Aerial crown-view tile of a tropical tree (Barro Colorado Island, Panama), acquired 20240611:
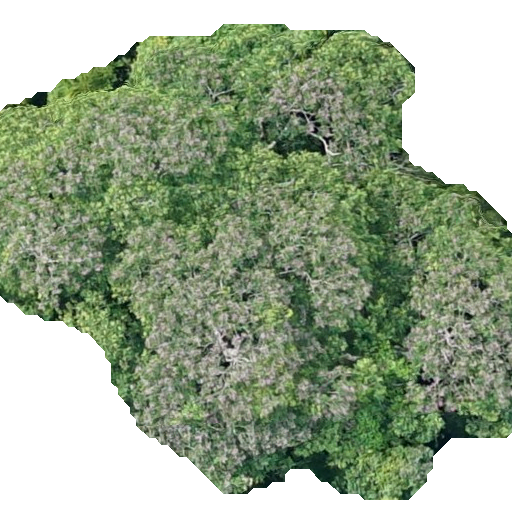
Species: Dipteryx oleifera
GBIF accepted scientific name: Dipteryx oleifera
Crown area: 308.048 m²